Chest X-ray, PA view. Patient: 34 years old, sex F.
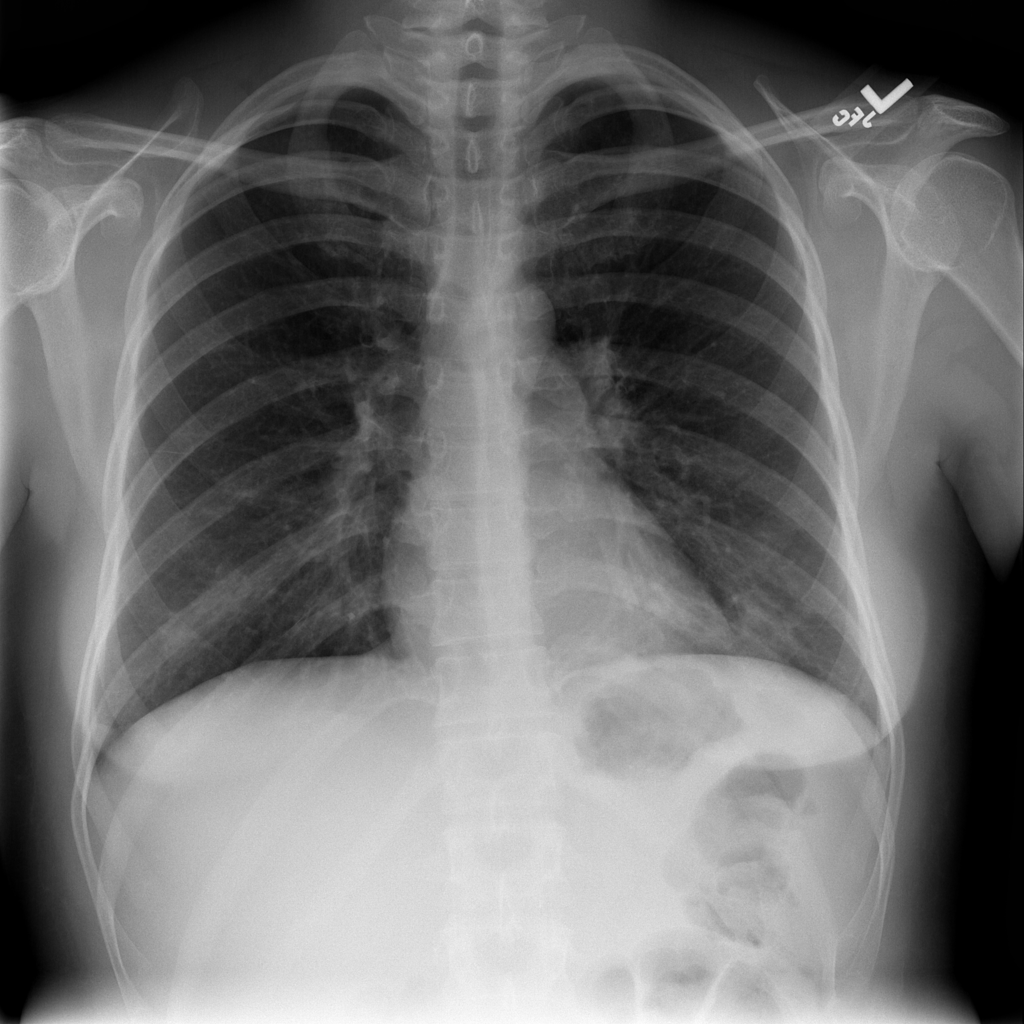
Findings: No Finding